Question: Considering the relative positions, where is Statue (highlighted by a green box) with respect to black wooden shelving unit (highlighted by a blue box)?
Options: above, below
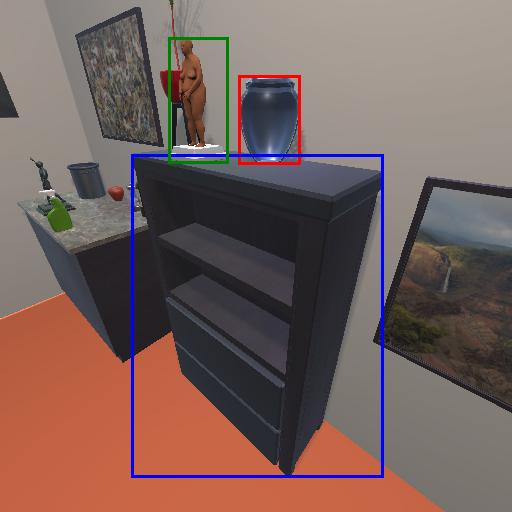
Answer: above